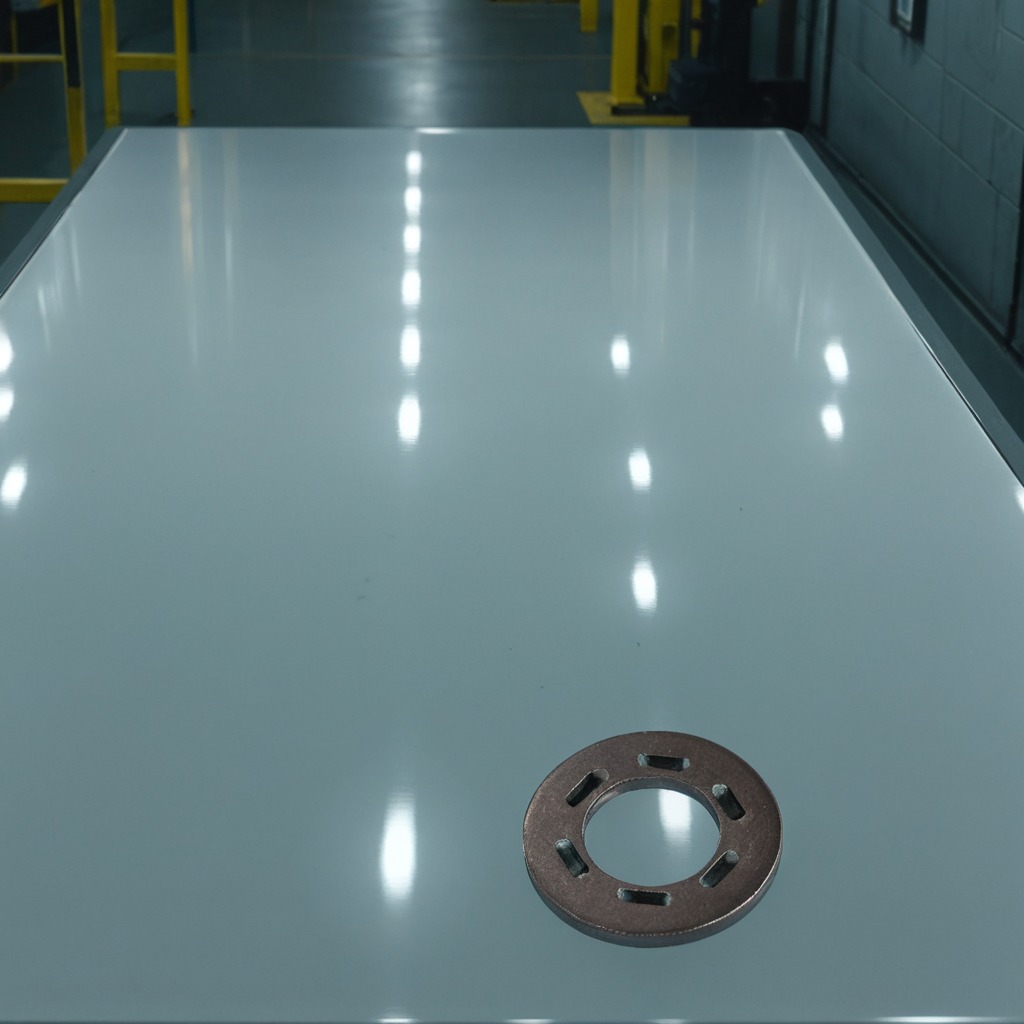
A flat metal washer is lying on the table in a ship maintenance bay.